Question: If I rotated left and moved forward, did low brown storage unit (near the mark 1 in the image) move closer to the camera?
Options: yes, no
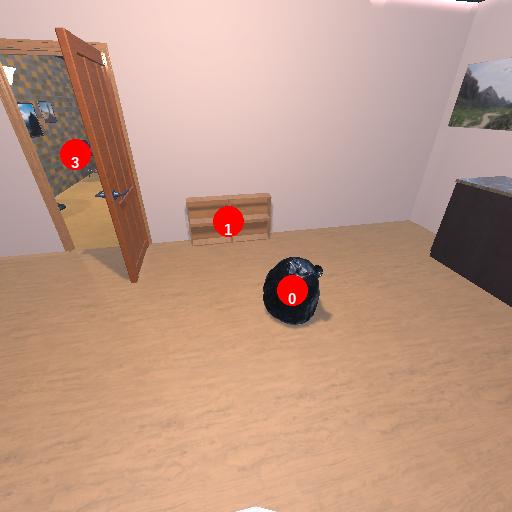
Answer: yes